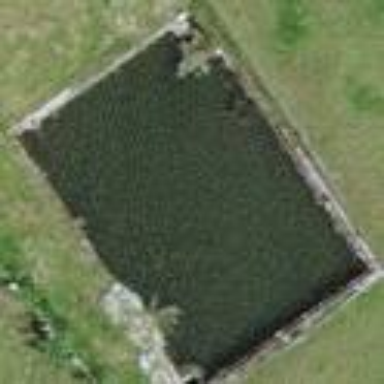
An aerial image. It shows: Fire water pond meant for emergency use.